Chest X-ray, PA view. Patient: 30 years old, sex M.
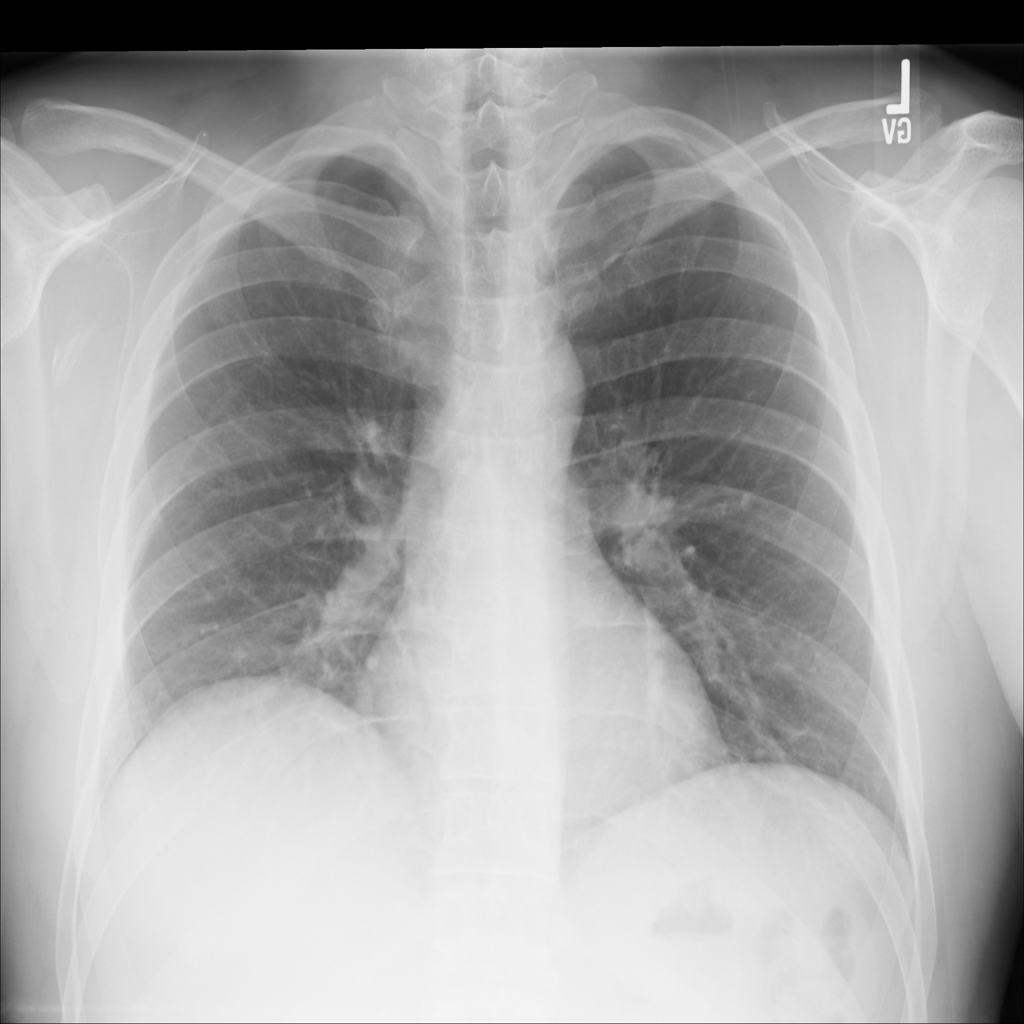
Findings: No Finding